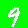
Digit: 9